Current action and preconditions to check: path_clear

Your task: For each precondition in the list above, predict whether it will hold at this action.

Consider the current scene as observed from the mobile robot's camera, and analyze the predicted future states of all dynamic agents (e.g., people, animals, vehicles, or any moving entities) within the NEXT SECOND.

IMPORTANT: Only answer "very likely" if you are absolutely certain—based on strong, clear evidence—that a dynamic agent will violate the precondition in the predicted future state. Do NOT answer "very likely" for unlikely, ambiguous, or low-probability risks.

Ask yourself for each precondition: Is there a high probability, with clear and convincing evidence, that the predicted future states of any dynamic agent will interfere with the predicted future state of the currently executing action within the NEXT SECOND, causing that precondition to fail?

Assess the risk level based on these predictions. Use "likely" or "very likely" if motions create a clear risk of interference.

Use "neutral" or "improbable" if agents are nearby but their predicted paths are clearly diverging or non-conflicting.

Failure Risk Categories: "very improbable", "improbable", "neutral", "likely", "very likely"

Answer Format: Output ONLY the probability_of_failure value from these categories: "very improbable", "improbable", "neutral", "likely", "very likely"

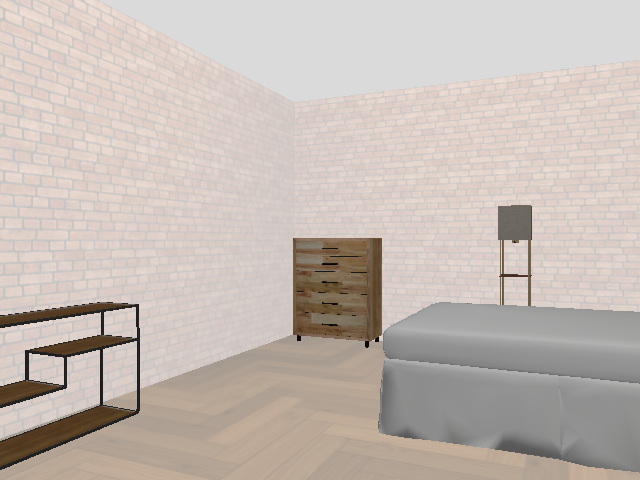

Answer: very improbable